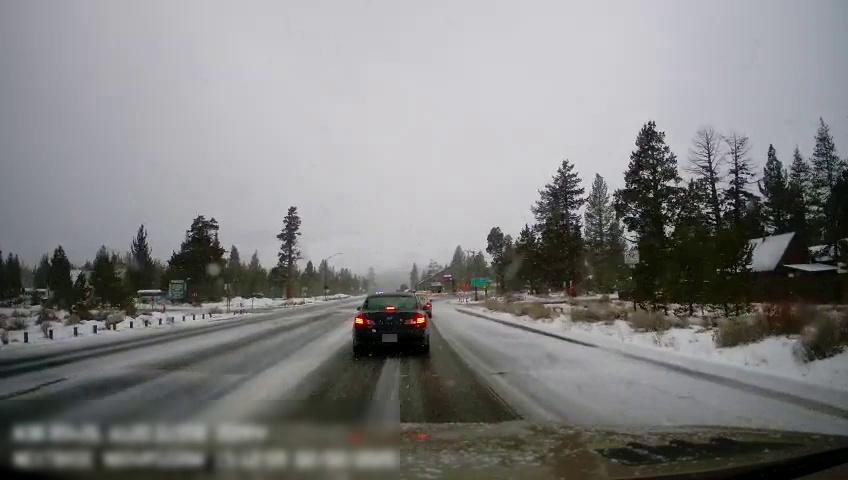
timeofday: Day
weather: Snowy
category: Drivable Space
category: Vehicles | Truck
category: Vehicles | Car
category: Vehicles | Car
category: Traffic | Signs
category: Traffic | Signs